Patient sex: F
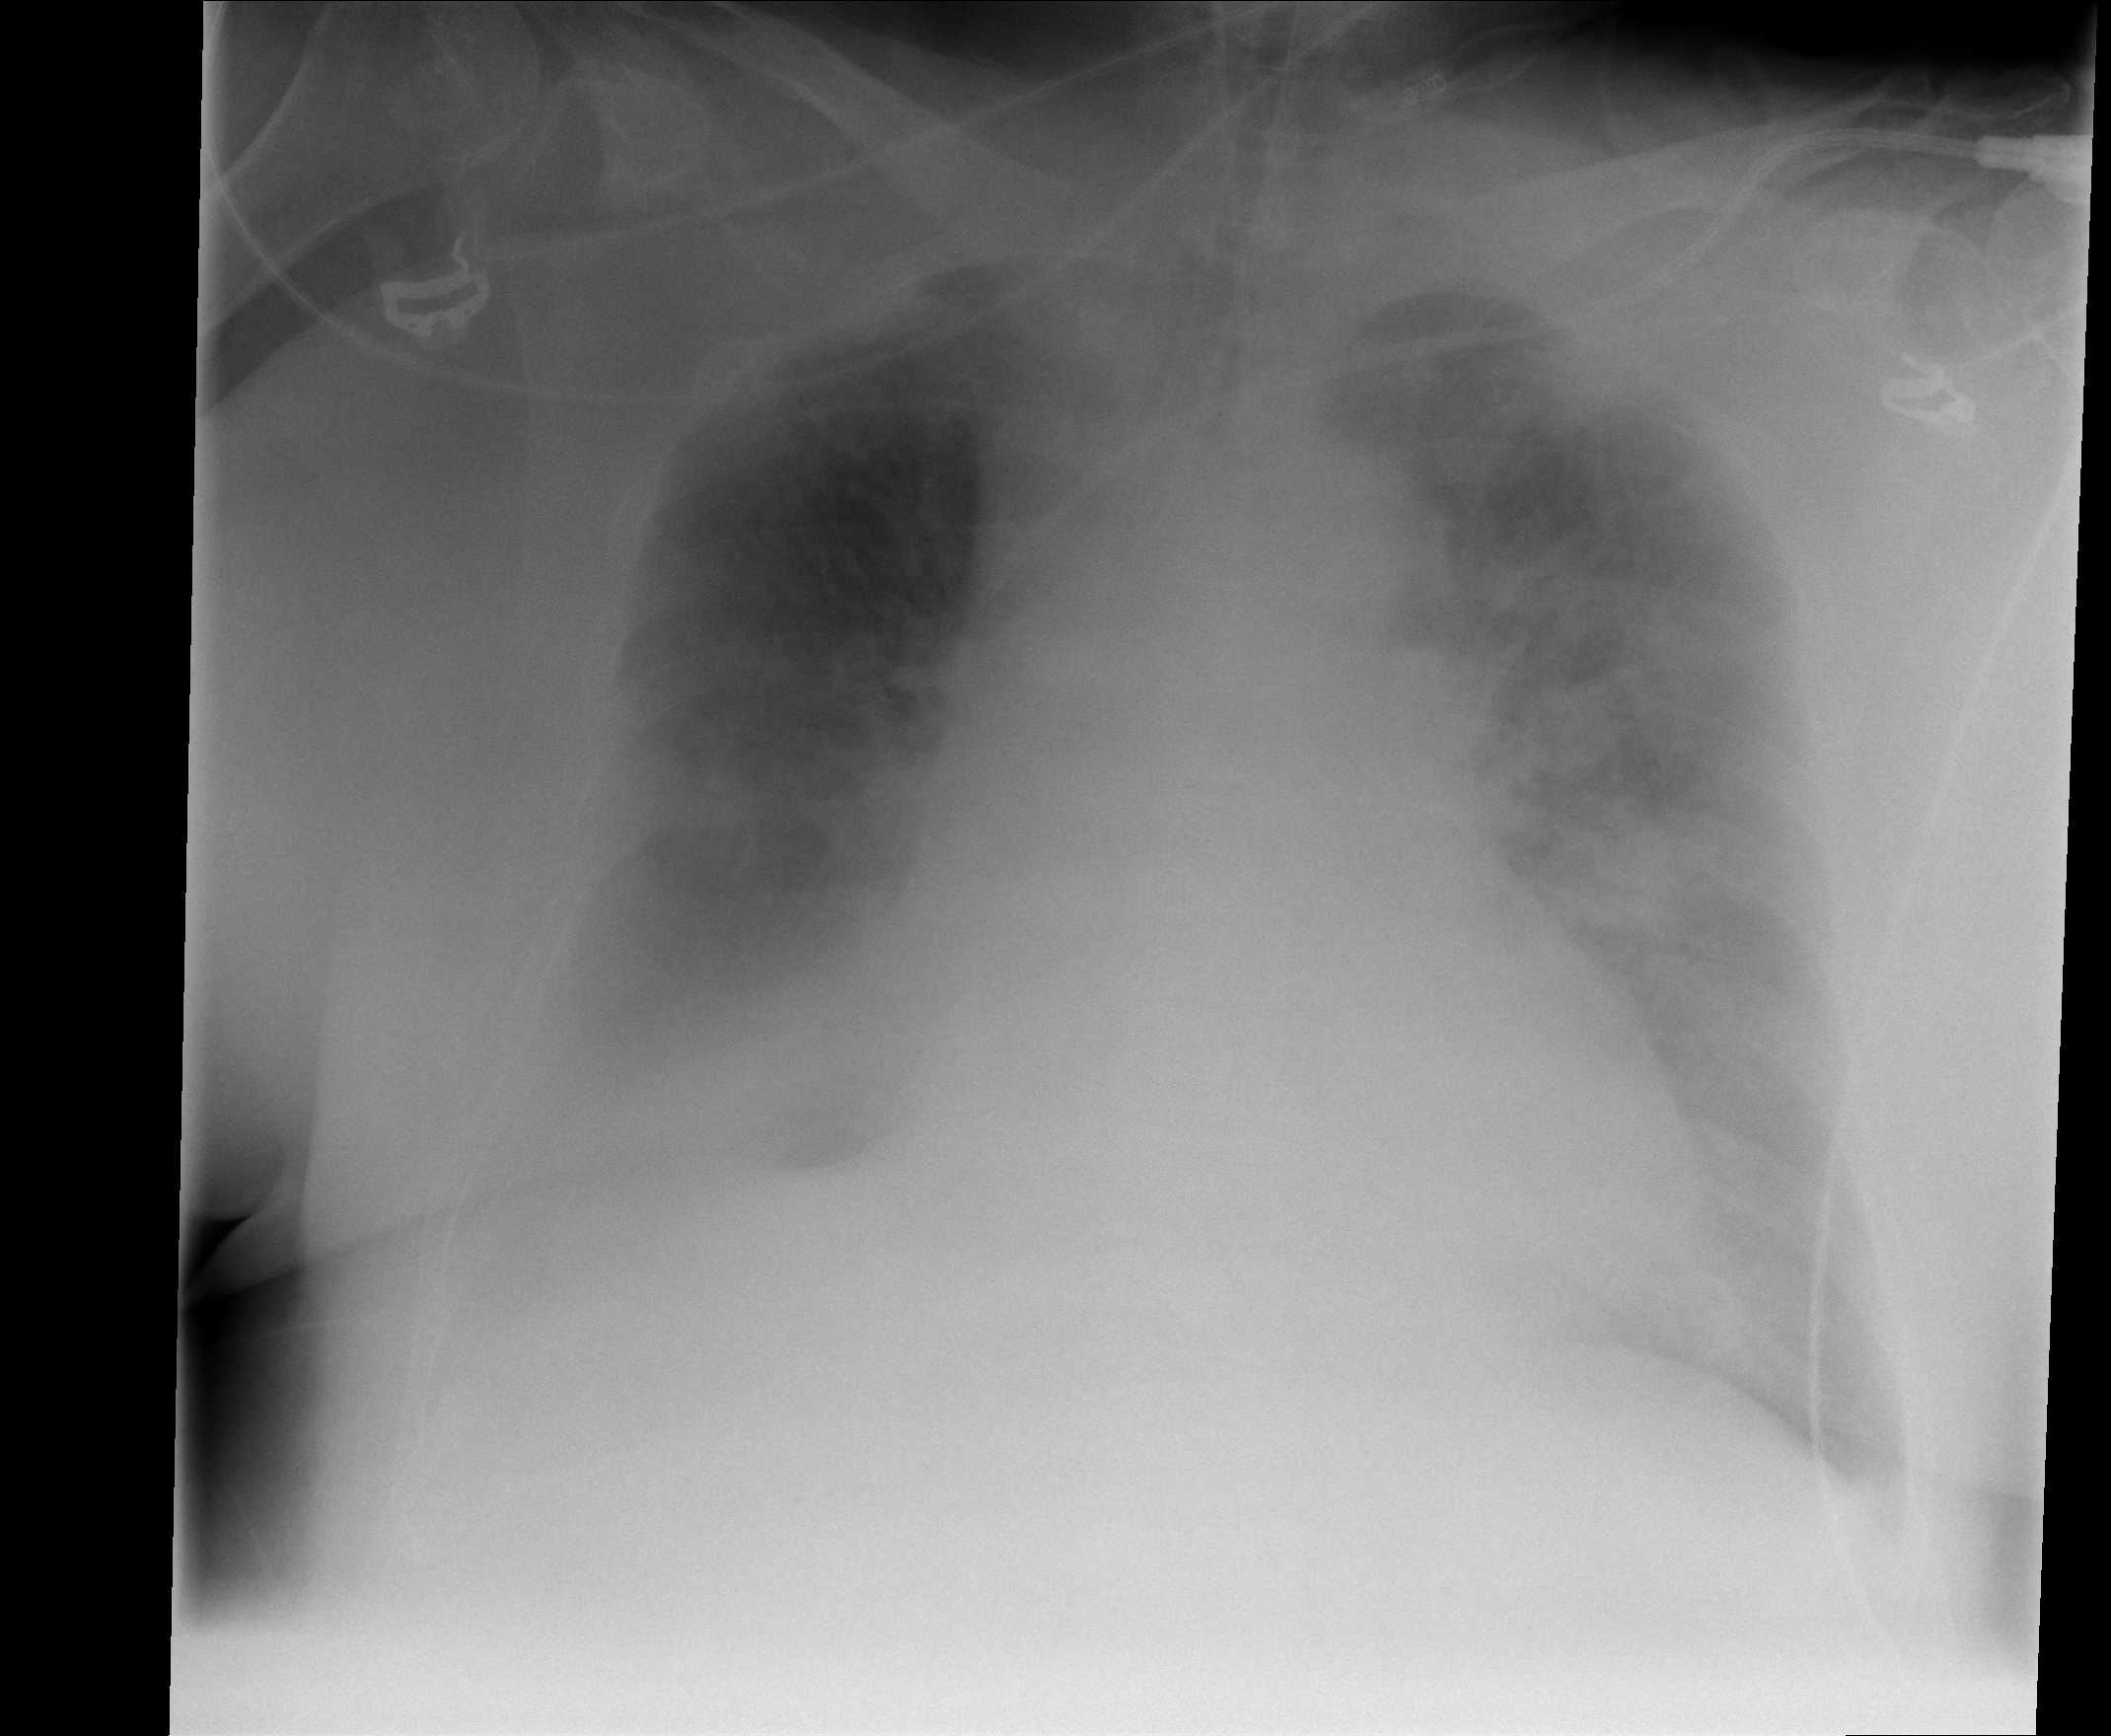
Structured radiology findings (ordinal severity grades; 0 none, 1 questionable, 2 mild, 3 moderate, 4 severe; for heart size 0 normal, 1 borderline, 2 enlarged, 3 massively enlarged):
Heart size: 2
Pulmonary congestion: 2
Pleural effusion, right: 2
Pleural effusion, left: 2
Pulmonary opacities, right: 3
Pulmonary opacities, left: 2
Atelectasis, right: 3
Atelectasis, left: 2